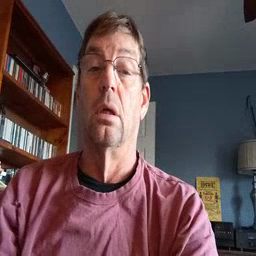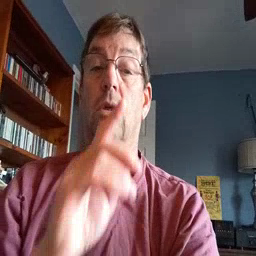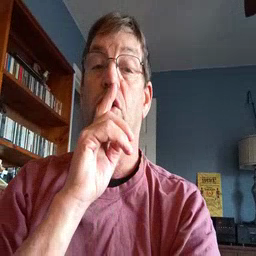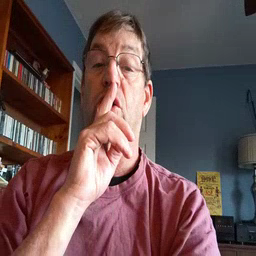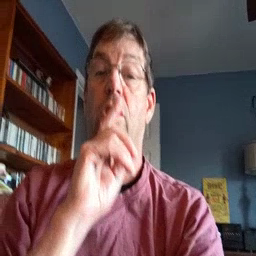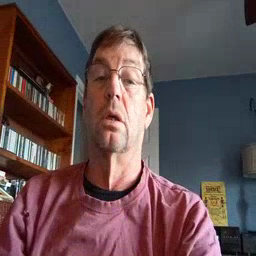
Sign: shhh